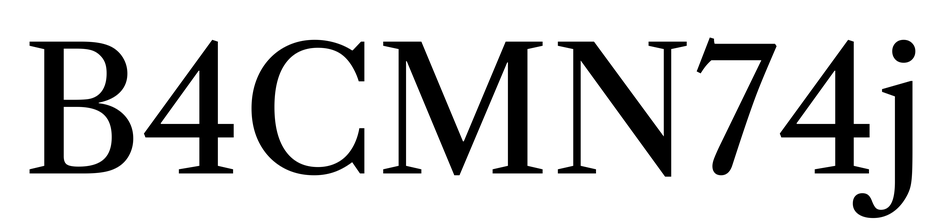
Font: LibreCaslonText_Regular